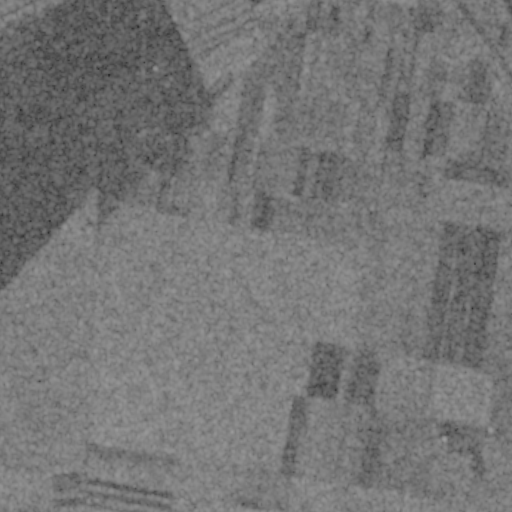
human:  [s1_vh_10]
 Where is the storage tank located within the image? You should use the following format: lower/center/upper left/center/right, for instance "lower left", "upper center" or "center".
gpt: The storage tank is located in the lower right of the image.
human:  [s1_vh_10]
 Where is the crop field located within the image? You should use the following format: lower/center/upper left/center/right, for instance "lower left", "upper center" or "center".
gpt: There is no crop field in the image.

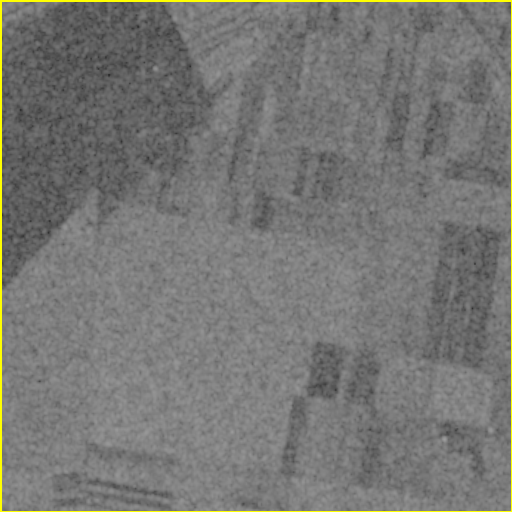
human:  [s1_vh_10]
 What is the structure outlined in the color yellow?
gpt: The structure outlined in yellow is a crop field.
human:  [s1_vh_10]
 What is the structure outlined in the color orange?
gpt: There is no orange outline.